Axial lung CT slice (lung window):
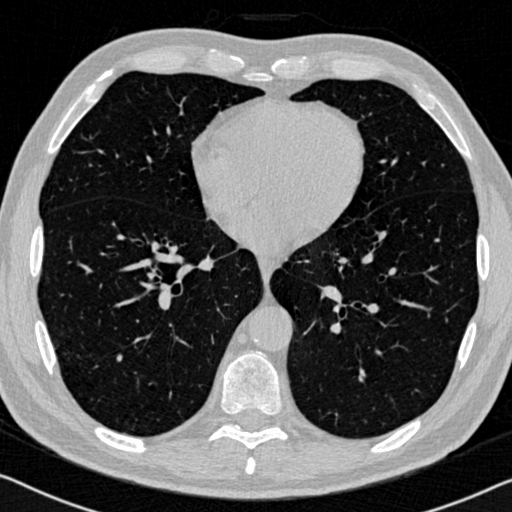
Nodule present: no